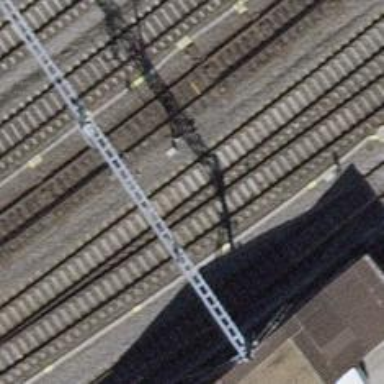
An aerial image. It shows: Single track railway spur with electrification through contact line.